Question: Which state does the company serve?
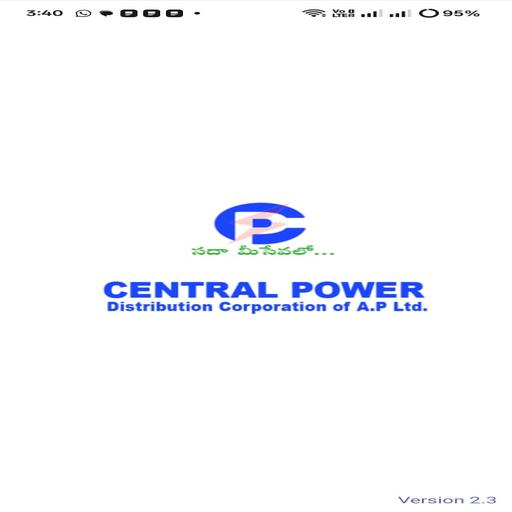
Answer: Andhra Pradesh